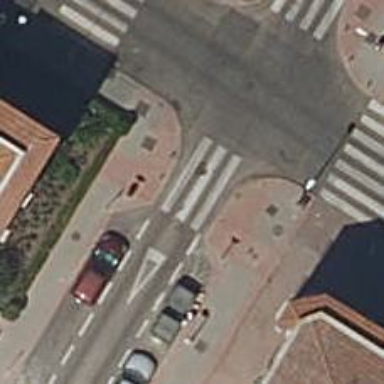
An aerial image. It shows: Footway with marked crossing. The surface is asphalt.